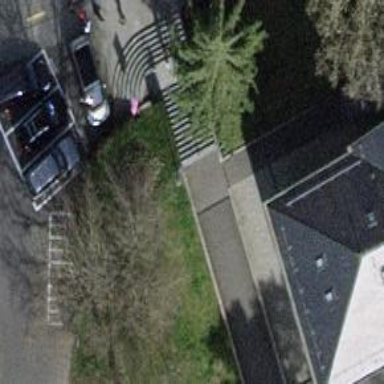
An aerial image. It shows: Set of concrete steps.